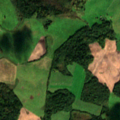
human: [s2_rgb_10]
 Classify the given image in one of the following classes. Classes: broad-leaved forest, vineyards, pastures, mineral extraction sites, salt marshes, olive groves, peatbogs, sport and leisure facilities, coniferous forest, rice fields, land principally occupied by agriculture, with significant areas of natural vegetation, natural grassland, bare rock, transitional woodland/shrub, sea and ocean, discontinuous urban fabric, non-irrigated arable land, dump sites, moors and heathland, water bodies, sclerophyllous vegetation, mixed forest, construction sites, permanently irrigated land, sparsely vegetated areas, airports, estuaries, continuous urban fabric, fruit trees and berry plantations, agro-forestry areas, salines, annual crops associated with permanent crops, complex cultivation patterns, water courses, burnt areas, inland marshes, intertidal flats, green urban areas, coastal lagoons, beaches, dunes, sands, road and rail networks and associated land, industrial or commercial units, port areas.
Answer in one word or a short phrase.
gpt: non-irrigated arable land, pastures, land principally occupied by agriculture, with significant areas of natural vegetation, broad-leaved forest